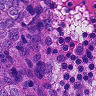
Metastatic tissue present: yes